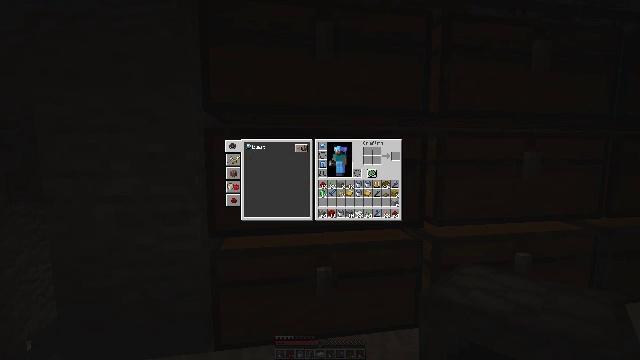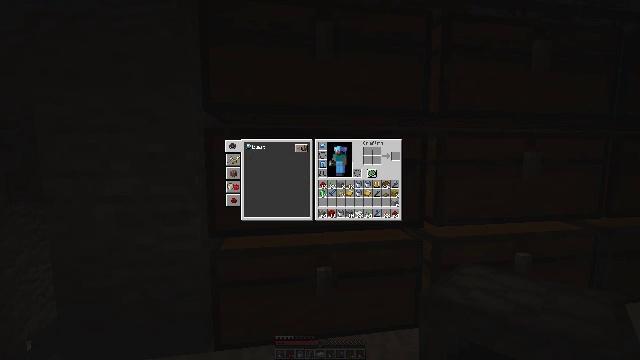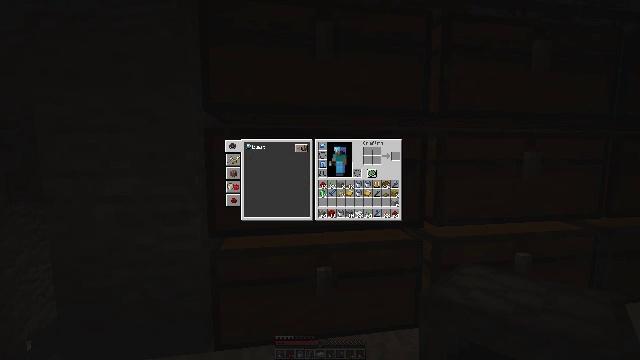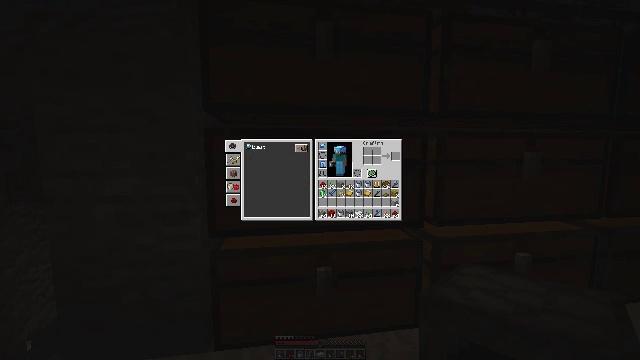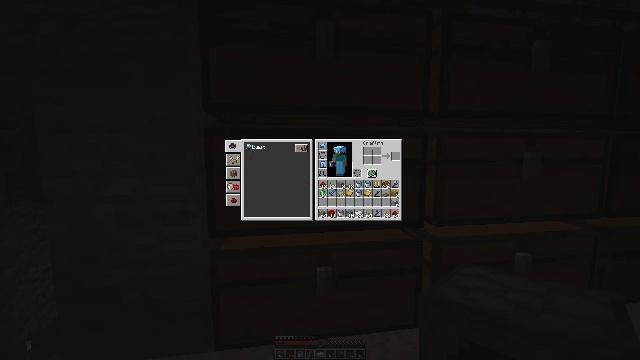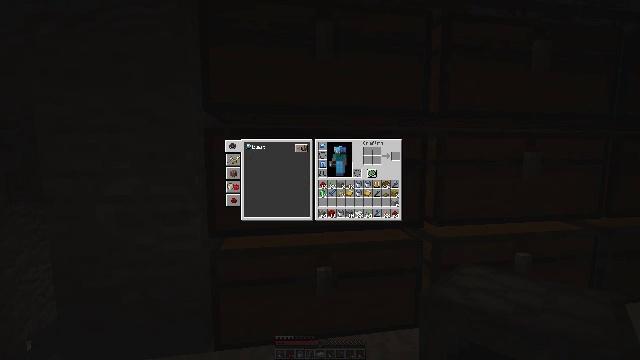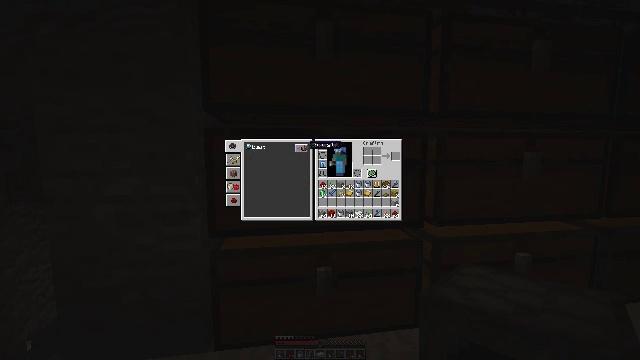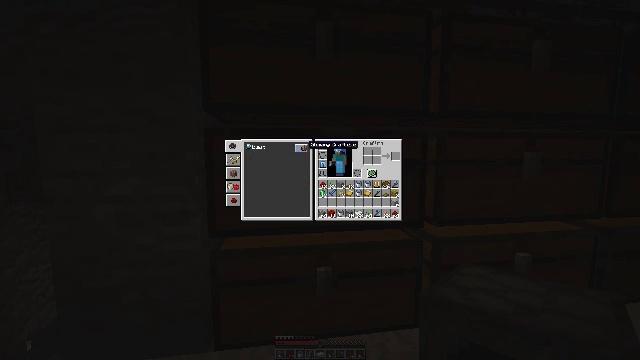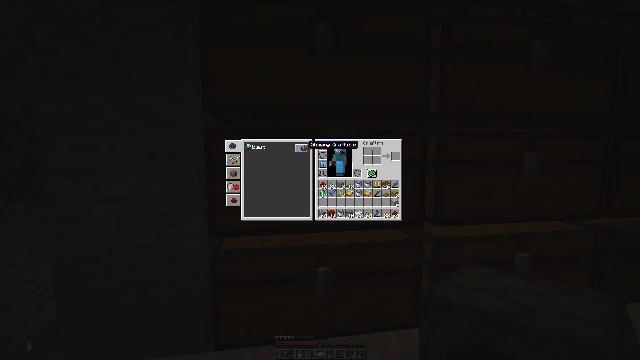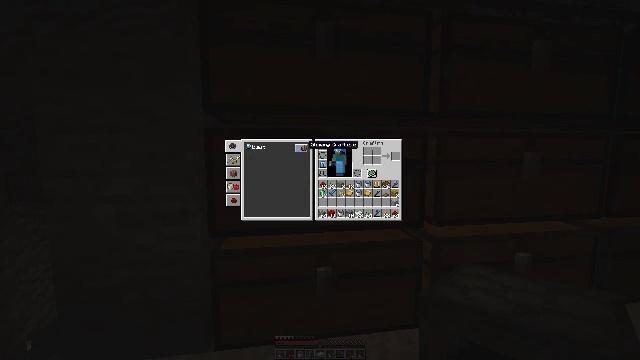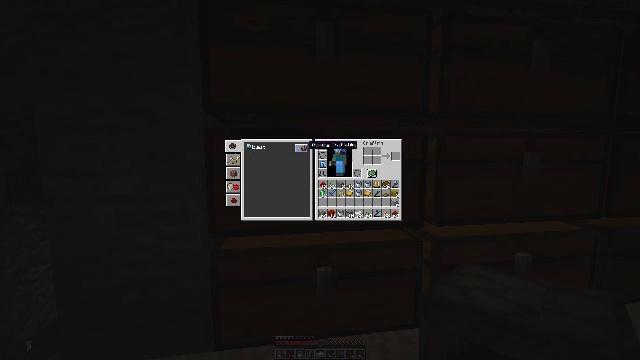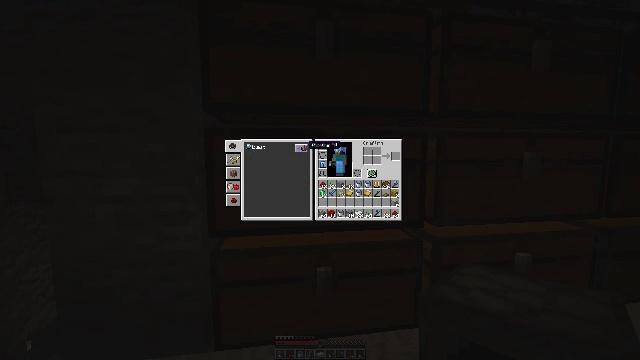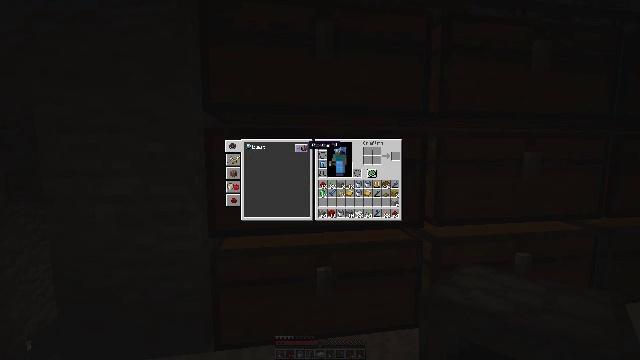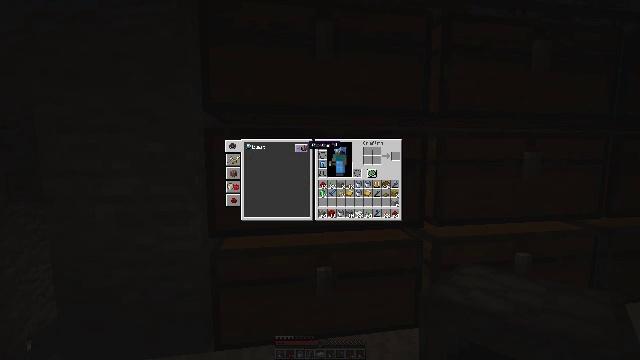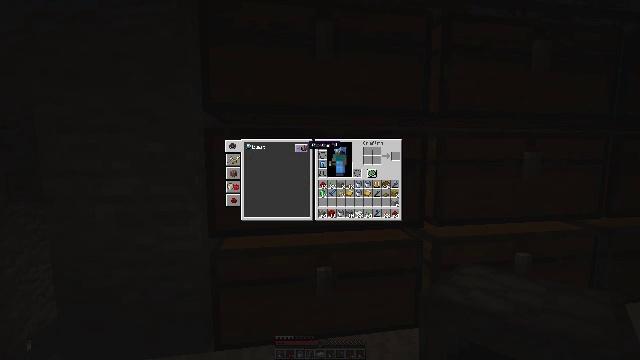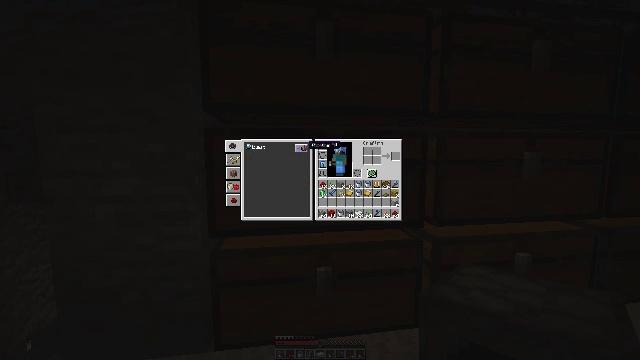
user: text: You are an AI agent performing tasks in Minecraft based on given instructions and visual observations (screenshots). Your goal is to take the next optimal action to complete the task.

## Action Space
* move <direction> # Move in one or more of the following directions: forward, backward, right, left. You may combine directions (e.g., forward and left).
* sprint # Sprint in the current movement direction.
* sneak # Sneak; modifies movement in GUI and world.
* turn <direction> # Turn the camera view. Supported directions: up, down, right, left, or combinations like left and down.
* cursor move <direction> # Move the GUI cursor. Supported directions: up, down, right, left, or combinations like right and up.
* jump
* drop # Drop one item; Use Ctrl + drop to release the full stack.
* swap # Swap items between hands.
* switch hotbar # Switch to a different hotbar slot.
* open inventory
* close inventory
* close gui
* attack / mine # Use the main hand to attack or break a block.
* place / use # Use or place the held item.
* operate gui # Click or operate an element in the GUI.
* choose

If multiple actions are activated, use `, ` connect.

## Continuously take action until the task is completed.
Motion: motion action
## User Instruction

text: Remove an iron ingot from the inventory.
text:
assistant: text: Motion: turn right
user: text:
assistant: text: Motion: turn right and down
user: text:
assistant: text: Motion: no_op
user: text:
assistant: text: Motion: no_op
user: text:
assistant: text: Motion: no_op
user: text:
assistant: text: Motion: no_op
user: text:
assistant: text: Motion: attack / mine
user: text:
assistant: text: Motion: attack / mine
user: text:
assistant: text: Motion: attack / mine
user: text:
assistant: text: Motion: no_op
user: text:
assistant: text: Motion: attack / mine
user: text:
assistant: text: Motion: attack / mine
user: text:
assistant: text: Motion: attack / mine
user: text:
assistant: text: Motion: attack / mine
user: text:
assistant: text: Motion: no_op
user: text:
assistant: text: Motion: no_op
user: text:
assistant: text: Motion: no_op
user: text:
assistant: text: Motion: no_op
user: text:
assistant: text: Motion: no_op
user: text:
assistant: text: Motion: no_op
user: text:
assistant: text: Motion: turn left and down
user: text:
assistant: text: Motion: turn left and down
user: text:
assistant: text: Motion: turn left and down
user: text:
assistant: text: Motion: no_op
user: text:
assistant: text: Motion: no_op
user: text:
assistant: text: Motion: no_op
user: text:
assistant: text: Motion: no_op
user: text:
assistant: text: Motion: no_op
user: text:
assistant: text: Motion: no_op
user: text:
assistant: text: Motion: turn down